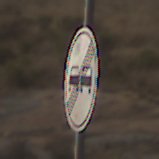
Verkehrszeichen: EndeUeberholverbot
Umgebung: Outdoor, Nature
Tageszeit: Midday
Wetter: PartlyCloudy
Licht: Natural
Jahreszeit: NotSpecified
Kontrast: HighContrast